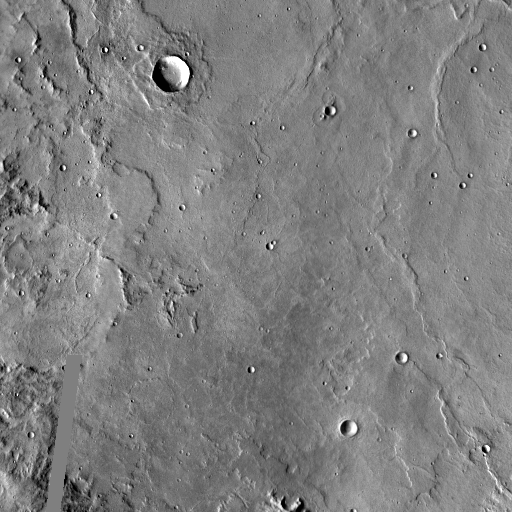
Crater classes present: Background, Other, Buried